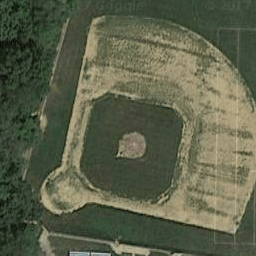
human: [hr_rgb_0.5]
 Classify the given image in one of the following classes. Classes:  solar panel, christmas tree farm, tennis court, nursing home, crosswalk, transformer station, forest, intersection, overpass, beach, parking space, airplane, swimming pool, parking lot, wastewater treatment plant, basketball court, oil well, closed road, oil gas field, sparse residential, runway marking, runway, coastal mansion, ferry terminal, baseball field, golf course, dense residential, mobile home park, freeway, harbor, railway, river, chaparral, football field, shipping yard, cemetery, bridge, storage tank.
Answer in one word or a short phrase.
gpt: baseball field